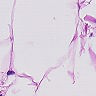
Metastatic tissue present: no